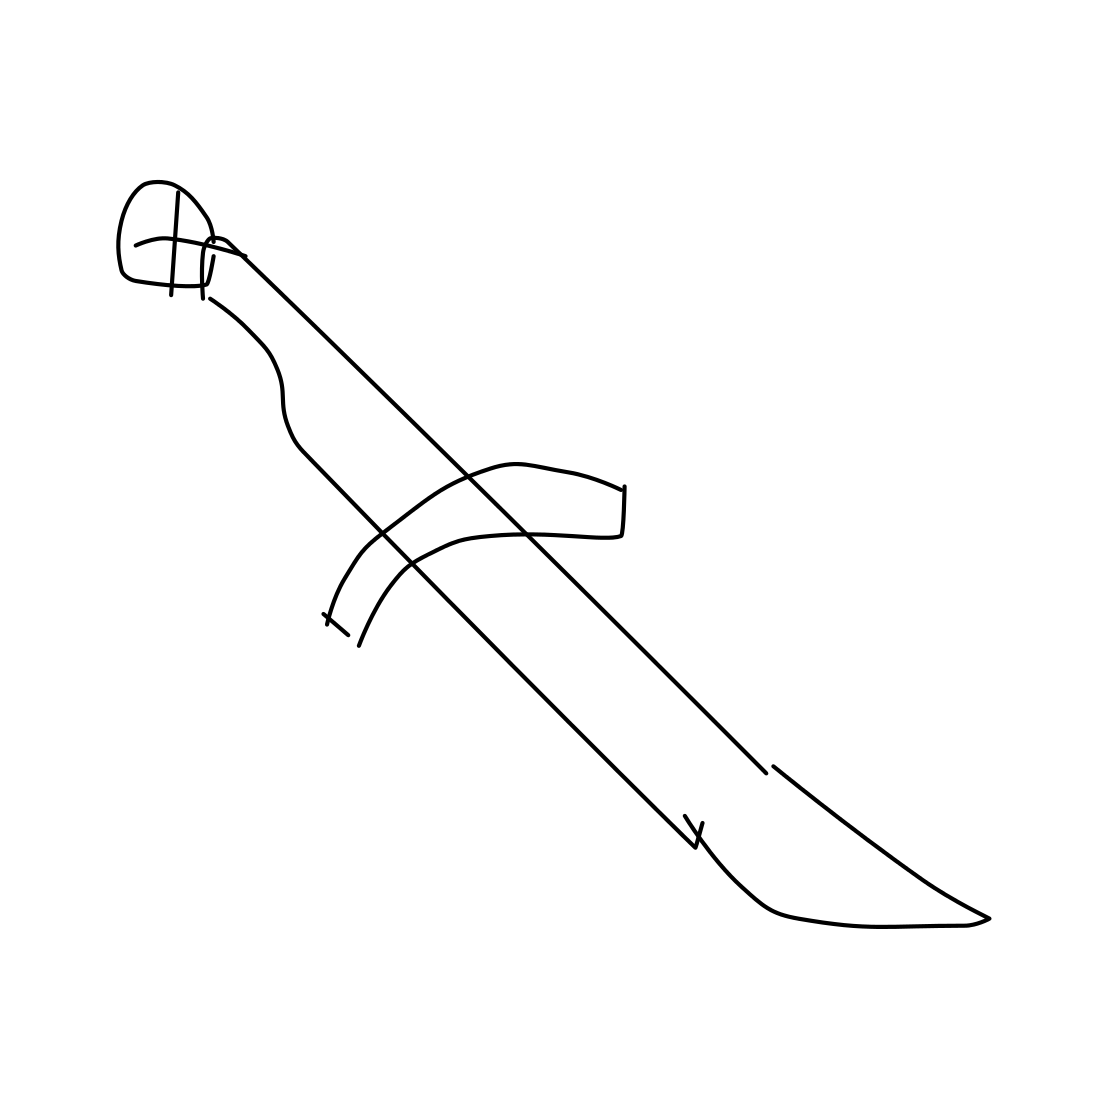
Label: sword